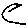
Label: moon